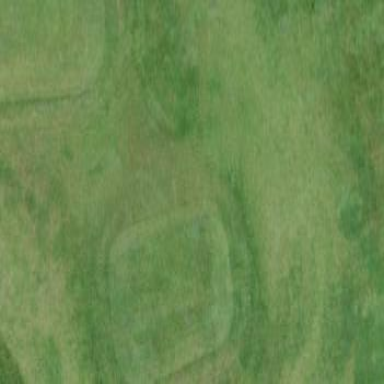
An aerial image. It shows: Grass area designated as golf tee.